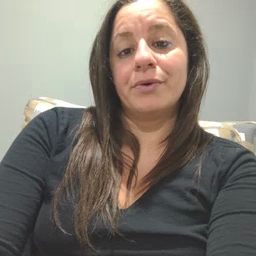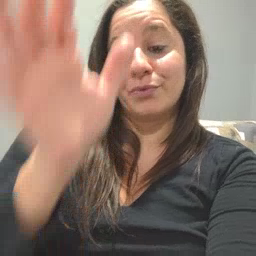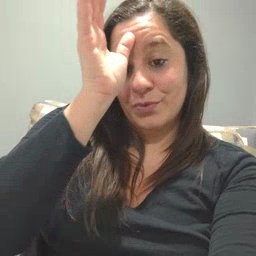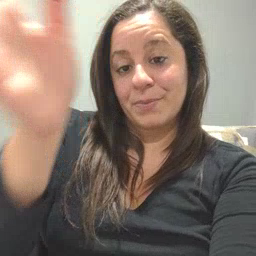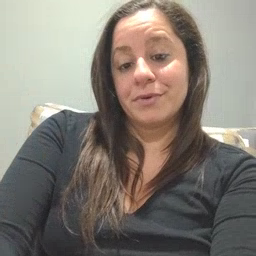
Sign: grandpa